Question: I am using ADT plugin in Linux os .I am creating an android application which uses Sqlite database. I have viewed my database table many times using SQLite Browser .But now in file explorer when I click the Data it is not listing the .How can I get the package name in file explorer?
I want to view my database table.Is there any other way to find it?
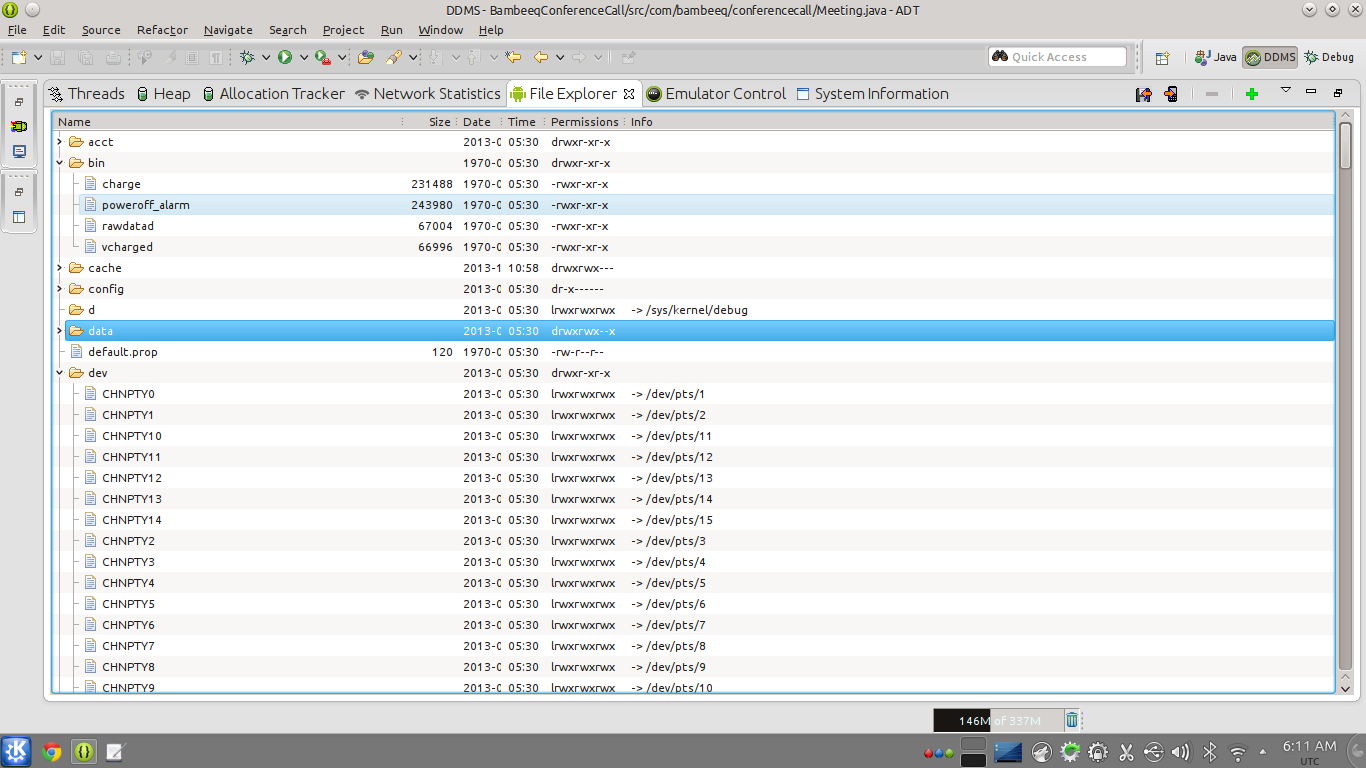
Answer: If its Real device we can not See Data folder inside data
but if its Emulator
Go to
data>data> Search for your package name>database>yourdatabse.db

Search your package name. Then inside database folder yourdatabse.db will be created.